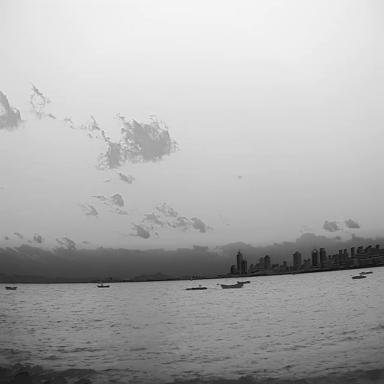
There are seven bulk_carriers in the infrared image.